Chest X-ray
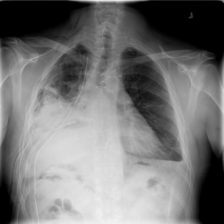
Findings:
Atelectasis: negative
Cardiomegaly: negative
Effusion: negative
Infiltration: positive
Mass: negative
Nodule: negative
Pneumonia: negative
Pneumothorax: positive
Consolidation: negative
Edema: negative
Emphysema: positive
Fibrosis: negative
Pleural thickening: negative
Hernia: negative